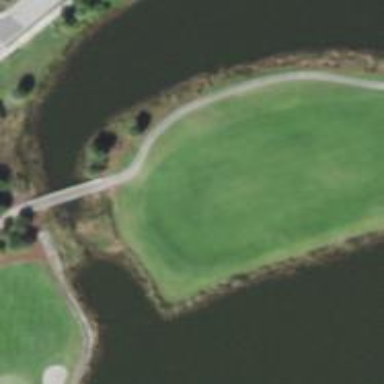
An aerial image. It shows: Path leading to golf course.